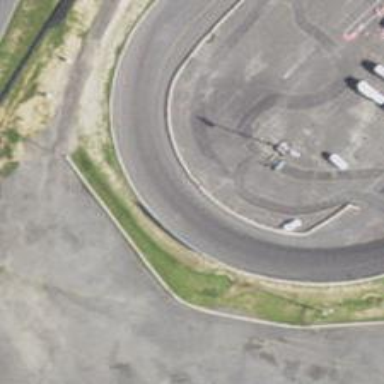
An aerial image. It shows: Raceway for motor sports.